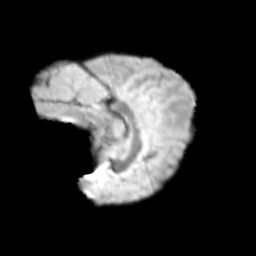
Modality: T2w
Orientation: sagittal
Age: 10
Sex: male
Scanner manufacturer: siemens
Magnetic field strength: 3 T
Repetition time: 3.8 s
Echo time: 0.07 s